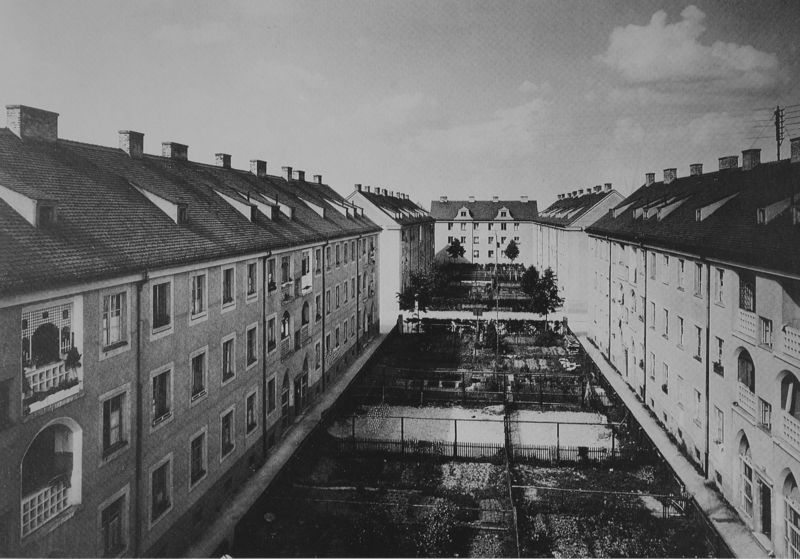
Titel: Ansicht Kleinwohnanlage Alte Heide, München
Künstler: Theodor Fischer
Standort: München
Institution: Kleinwohnanlage Alte Heide
Schlagwörter: himmel, weiß, wolken, bäume, stadt, fenster, grau, schwarz, tür, anlage, dach, gebäude, haus, weg, wolke, zaun, architektur, häuser, weite, brücke, wege, dachziegel, kamin, kamine, schornstein, garten, gemüse, balkon, fassade, fassaden, perspektive, türen, wohnhäuser, wäscheleine, moderne, dorf, dächer, schornsteine, hof, winter, zäune, vogelperspektive, rundbogen, krieg, wohnung, balkone, foto, fotografie, oben, photographie, hinterhof, innenhof, loggia, wohnhaus, berlin, münchen, dachfenster, gauben, regenrinne, zentralperspektive, schwarz weiss, reihe, photo, leben, beet, gemüsebeet, siedlung, gärten, dresden, block, fotographie, wohnen, bau, werkbund, höfe, brücken, antenne, häuserzeile, stromleitung, mietshäuser, reihenhaus, wohnblock, wohnungsbau, arbeitersiedlung, wohnsiedlung, mietwohnungen, gartenstadt, reihenhäuser, hellerau, wohngebiet, fotogrfie, ich sehe nichts!!!, wäschestangen, arbeiterwohnungen, schwarzweissfoto, mietskaserne, sw, garfen, mitwohnung, kleingarten, häusersiedlung, kleingarten#, kleingartenanlage